Aerial crown-view tile of a tropical tree (Barro Colorado Island, Panama), acquired 20241216:
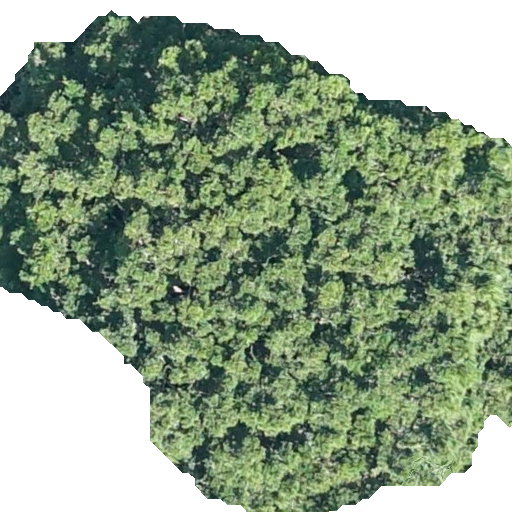
Species: Brosimum alicastrum
GBIF accepted scientific name: Brosimum alicastrum
Crown area: 297.069 m²